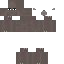
A female skeleton skin with dark skin, wearing brown bald dressed in a black hoodie and brown pants, featuring a closed mouth.